Question: I'm using DirectWrite to render some text to a window. Everything seems to work except positioning when using different font sizes: I'd expect 2 texts with font size v1 and v2 and both with (x, y) = (0, 0) to be at the top left but as you can see:

neither "Test" nor "X" are really at the top left.
Is there a way to make this work?
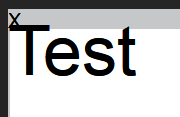
Answer: Welcome to the world of fonts. Fonts are probably the most difficult thing to use, because there is surprises in font themselves ( there is so many new standards that supposed to solves everything and just confuse more because almost no font support it at 100%, even some 'classic' font have partial/bad information in them) the GDI, GDI+, DirectDraw don't draw font at the same position in pixels because of math, coordinate rounding, anti-aliasing... ( you can have one more bonus if you do the math with freetype ).
When you try to print the font there are other pb. So the only way around this is for me. Don't even try to draw font at certain pixel coordinates. Do your job at drawing font, picture, lines on the screen that render well, do your best to convert them to printing coordinate for exports but never expect to control pixel in fonts, everything is round approximates.
PS : Don't trust internal fields in fonts. On Arial they are good on all other fonts some are missing or initialised to zero, but the "fun" part it's not always the same field which are not present it depends of the fonts. You could only use the fields if you try them before by font. Yes fonts are fantastic!